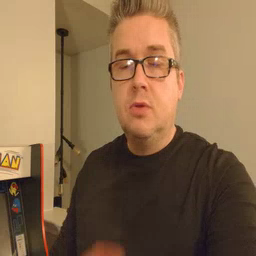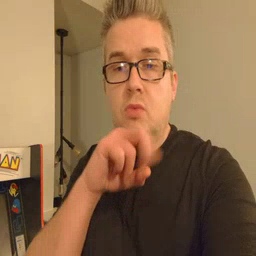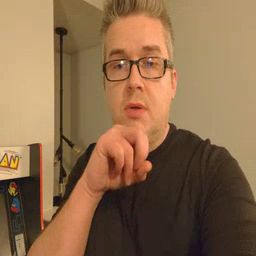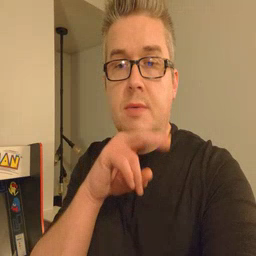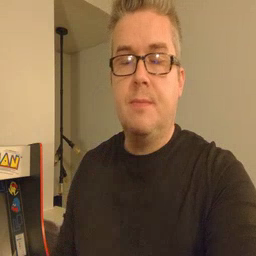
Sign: frog